Question: here is the deal:
I have a class library that makes calls to a web service via a soap client.
When called from within a console application it works fine.
When called from within a WCF service which is invoked by an http call I get an "EndpointNotFoundException - There was no endpoint listening at <URL> that could accept the message. This is often caused by an incorrect address or SOAP action..."
both app.config and web.config contain the exact same configuration for the client endpoint
so, whats going on? by the way, the WCF is running locally from Visual Studio. The soap web service I am trying to call is located on the internet.
this is how the service model configuration looks like. Its using basic authentication and the user and password are being set in code in the class library:
'''
<system.serviceModel>
<bindings>
<basicHttpBinding>
<binding name="VocalServerSoap">
<security mode="TransportCredentialOnly">
<transport clientCredentialType="Basic" />
</security>
</binding>
</basicHttpBinding>
</bindings>
<client>
<endpoint address="http://pseudourl.asmx"
binding="basicHttpBinding" bindingConfiguration="VocalServerSoap"
contract="VocalWebService.VocalServerSoap" name="VocalServerSoap" />
</client>
'''

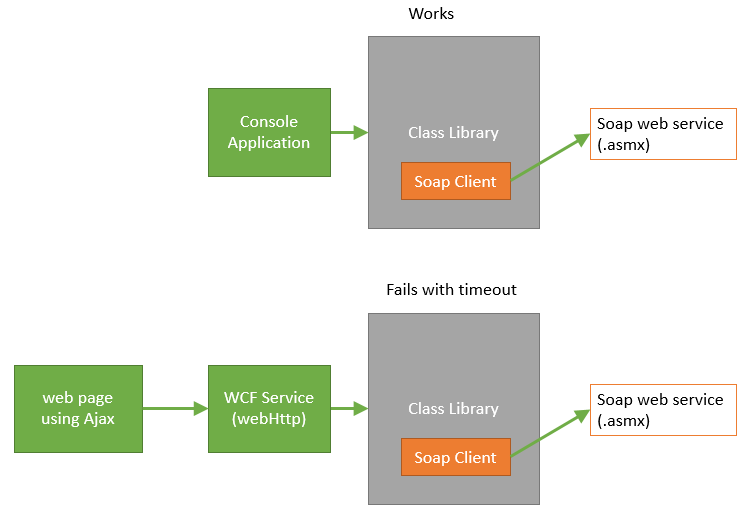
Answer: ohhhh.... the frustration!
After I thought I had it nailed down as a permissions problem (as per my prior post) it reverted to the same behavior of timing out.
Eventually its all because of the proxy.... it turns out that (<URL>:
> Applications running as an NT Service or as part of ASP.NET use the Internet Explorer proxy server settings (if available) of the invoking user. These settings may not be available for all service applications.
so my requests to the soap service invoked from within the WCF service did not have a proxy configured at all... hence the no end point exception.
To overcome this I had to declare manually the proxy in the soap client binding:
'''
<binding name="VocalServerSoap" proxyAddress="http://<your proxy address>:<proxy port>"
useDefaultWebProxy="false">
<security mode="TransportCredentialOnly">
<transport clientCredentialType="Basic" />
</security>
</binding>
'''
So why did I think it was permissions? How come it was working from time to time?
Well, Fiddler had caused me a real confusion.... when activating fiddler everything worked since all outgoing requests where being routed to the proxy correctly because fiddler was using the system proxy.
I can not believe this wasted almost a day of my life :(